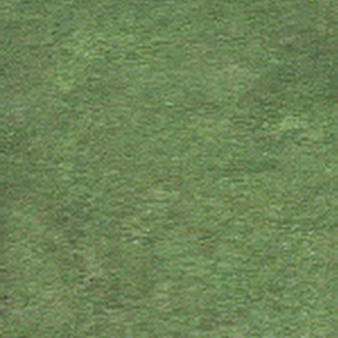
Label: other